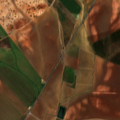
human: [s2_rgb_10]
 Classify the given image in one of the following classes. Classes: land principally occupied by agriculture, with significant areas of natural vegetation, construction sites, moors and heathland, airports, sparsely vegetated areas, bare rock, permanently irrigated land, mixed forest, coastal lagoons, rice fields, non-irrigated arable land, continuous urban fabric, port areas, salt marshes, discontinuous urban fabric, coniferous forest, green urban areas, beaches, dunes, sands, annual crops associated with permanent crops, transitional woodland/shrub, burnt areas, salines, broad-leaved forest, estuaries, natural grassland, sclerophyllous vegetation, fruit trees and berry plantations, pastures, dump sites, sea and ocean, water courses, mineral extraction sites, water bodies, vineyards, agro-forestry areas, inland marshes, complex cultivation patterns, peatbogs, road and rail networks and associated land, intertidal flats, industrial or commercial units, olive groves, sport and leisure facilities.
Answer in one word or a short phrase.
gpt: continuous urban fabric